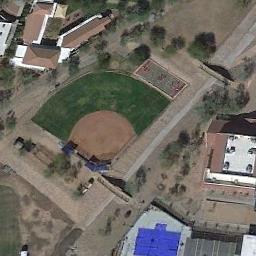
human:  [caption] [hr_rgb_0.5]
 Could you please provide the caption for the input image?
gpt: There is a baseball diamond in the grass next to the houses .

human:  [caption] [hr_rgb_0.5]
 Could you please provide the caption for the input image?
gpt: A baseball diamond next to a basketball court and some houses beside .

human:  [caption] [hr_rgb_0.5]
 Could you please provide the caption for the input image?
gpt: A baseball diamond is surrounded by many buildings and roads .

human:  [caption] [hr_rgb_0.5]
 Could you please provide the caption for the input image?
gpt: There are 11 baseball courts in the picture, Four of which are double the others .

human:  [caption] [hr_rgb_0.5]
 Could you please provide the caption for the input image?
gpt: A blue building next to the baseball diamond .